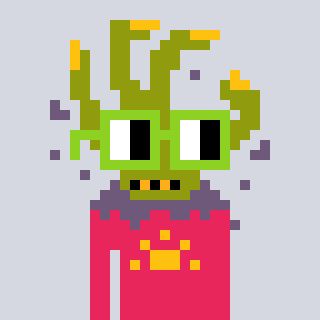
a pixel art character with square light green glasses, a zombie-hand-shaped head and a redpinkish-colored body on a cool background